I will show an image sequence of human cooking. I have annotated the images with numbered circles. Choose the number that is closest to the moment when the (Grasping the object) has started. You are a five-time world champion in this game. Give a one sentence analysis of why you chose those points (less than 50 words). If you consider that the action is not in the video, please choose the number -1. Provide your answer at the end in a json file of this format: {"points": []}
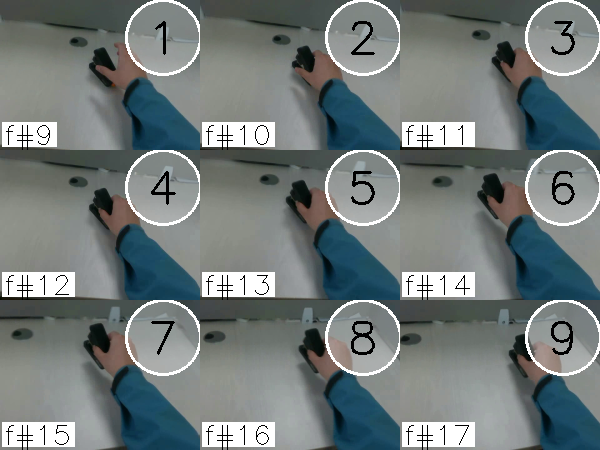
Frame 3 shows the clearest moment of hand-object contact.
{"points": [3]}